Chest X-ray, PA view. Patient: 51 years old, sex F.
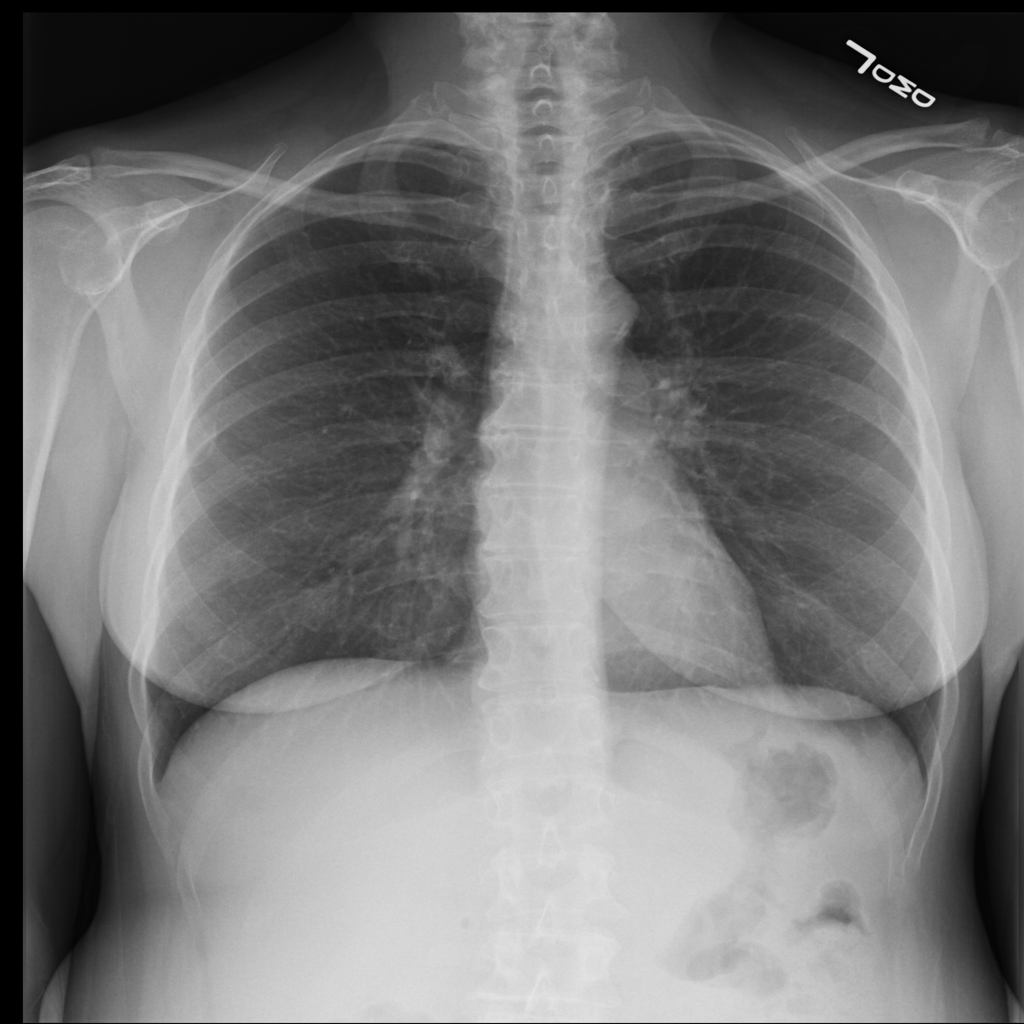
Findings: No Finding